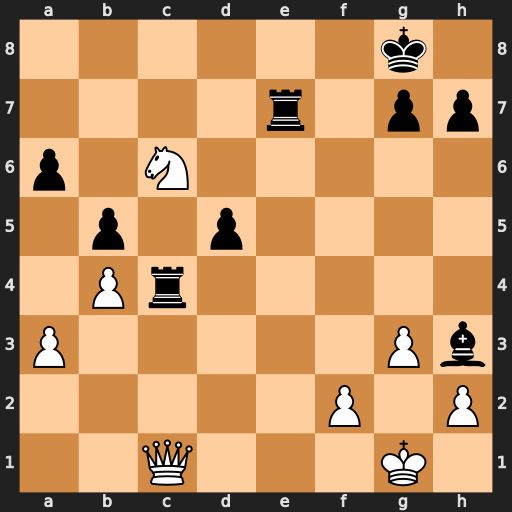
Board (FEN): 6k1/4r1pp/p1N5/1p1p4/1Pr5/P5Pb/5P1P/2Q3K1
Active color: w
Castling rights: -
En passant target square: -
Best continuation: Nxe7+